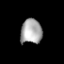
Tissue: lung
Cell type: Endothelial cells
Senescence score: 0.6043
Nuclear area (px): 519
Mean DAPI intensity: 167.499